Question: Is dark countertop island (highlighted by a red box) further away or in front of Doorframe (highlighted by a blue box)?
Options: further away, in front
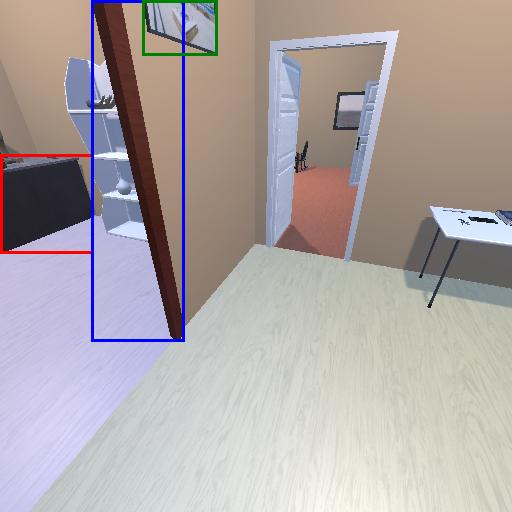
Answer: further away